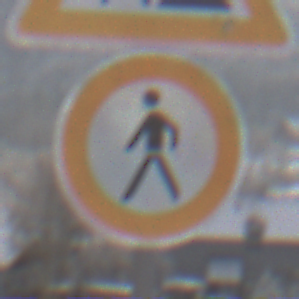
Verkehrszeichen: VerbotFussgaenger
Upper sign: Arbeitsstelle
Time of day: MorningAfternoon
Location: Outdoor (Nature)
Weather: PartlyCloudy
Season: Winter
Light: Natural